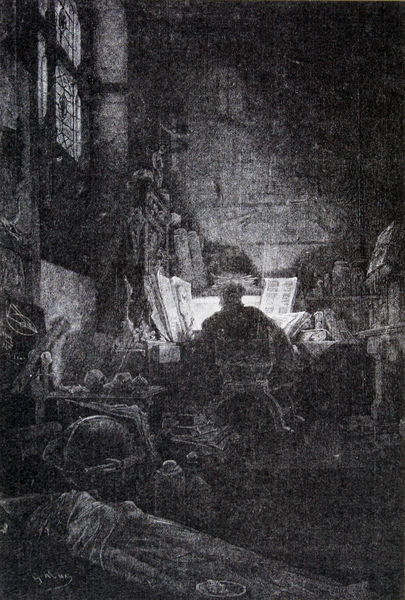
Titel: "Das ist deine Welt! Das heisst eine Welt"
Künstler: Gabriel von Max
Schlagwörter: blätter, dunkel, gemälde, mann, schatten, schlaf, weiß, sitzen, fenster, glas, grau, haar, hell, holz, licht, nacht, raum, rücken, schwarz, stuhl, tisch, zeichnung, zimmer, wand, mensch, schädel, tod, innenraum, rückenlehne, einsamkeit, einsam, kirche, dunkelheit, haare, instrumente, arbeit, chaos, arbeitszimmer, bücher, papier, schreibtisch, düster, mauer, grafik, graphik, spalten, fabrik, saal, lesen, atelier, kerze, kammer, gedanken, hoch, wände, buch, fensterkreuz, scheiben, druck, schwarz weiss, radierung, durcheinander, faust, staub, leinwand, kugel, kathedrale, wissenschaftler, liege, heiligenschein, totenkopf, zelle, mauern, schreiben, mönch, fernrohr, gelehrter, schreiber, studierzimmer, studium, kupferstich, globus, unordnung, wissenschaft, weltkugel, saustall, druckerei, gerümpel, werkzeuge, schriftstücke, erfinder, füßli, plunder, arbeitet, schrieber, notzien, schaustall, plünder, lichtweiß